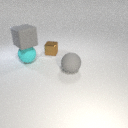
small brown metal cube to the left of large gray rubber sphere